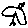
Label: bird